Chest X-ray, AP view. Patient: 58 years old, sex F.
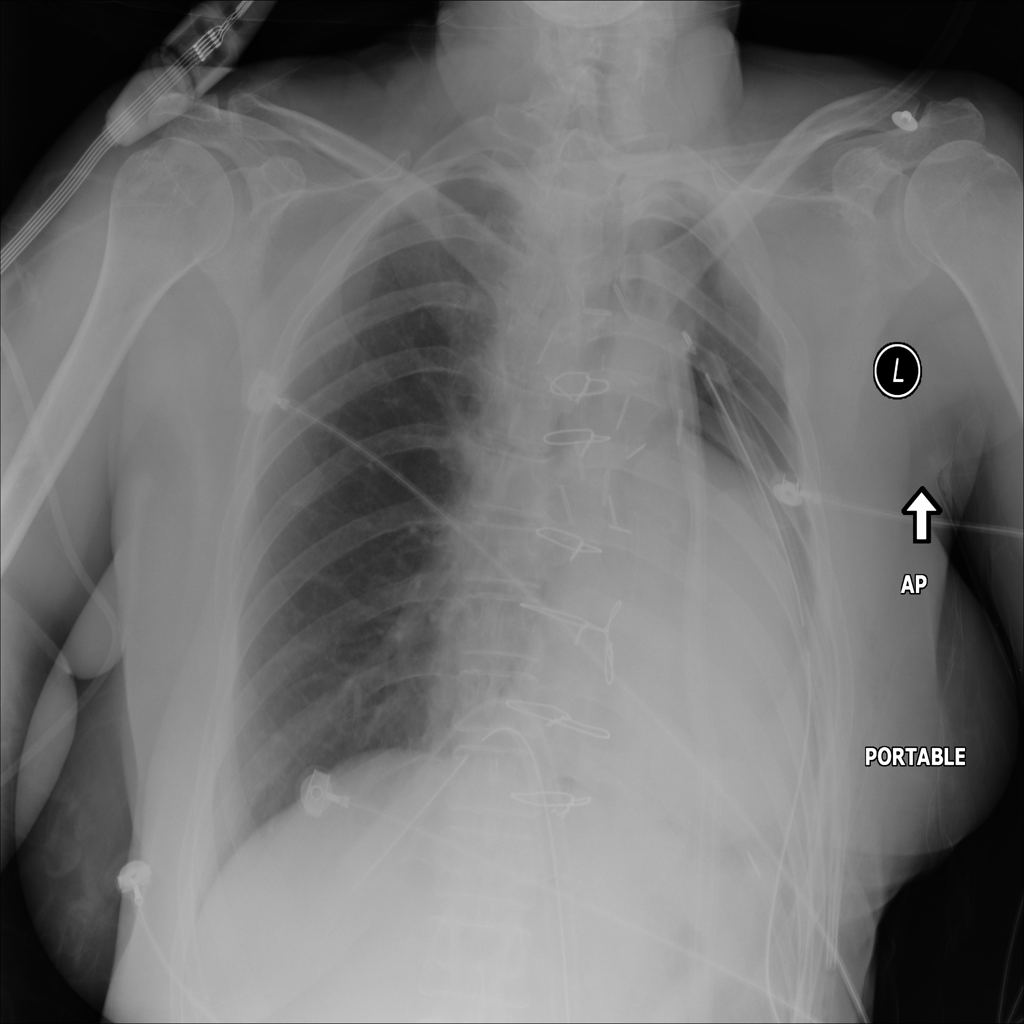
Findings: No Finding